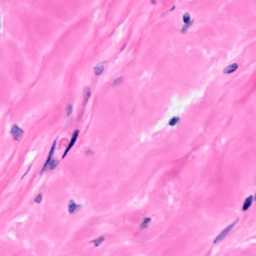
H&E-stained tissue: Breast